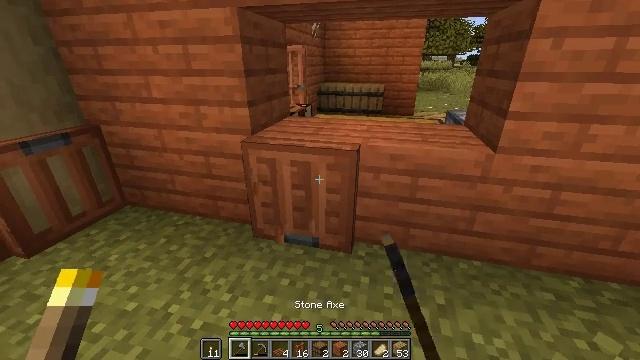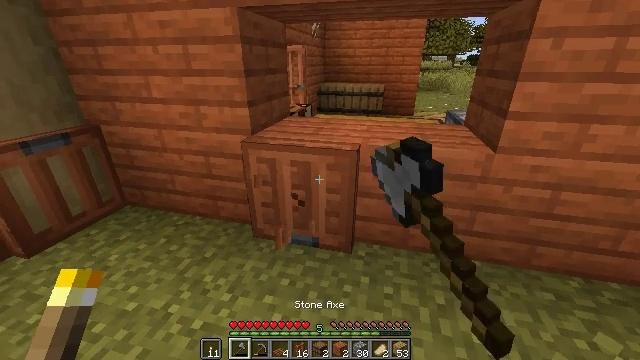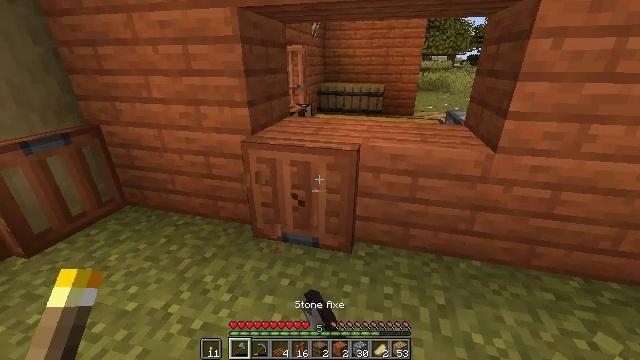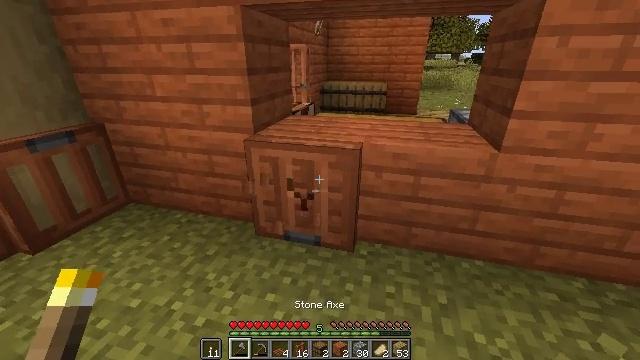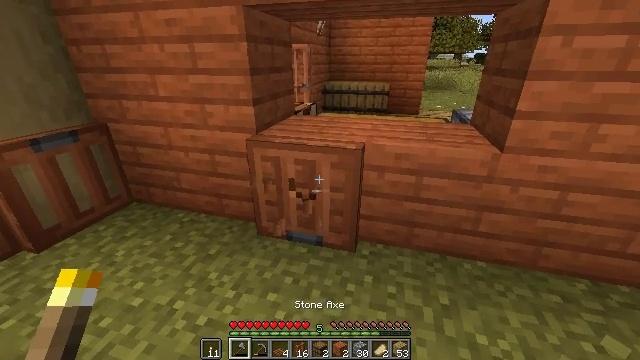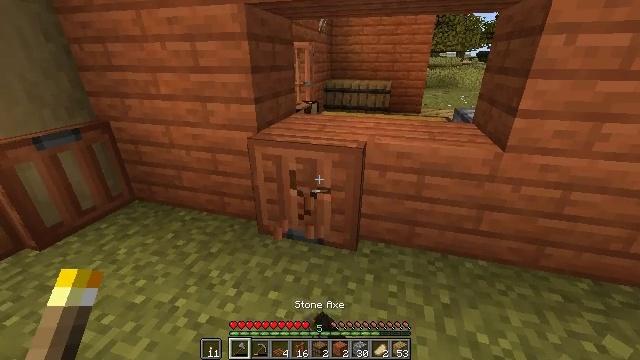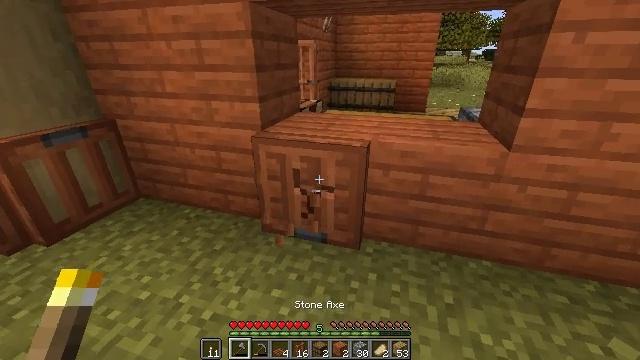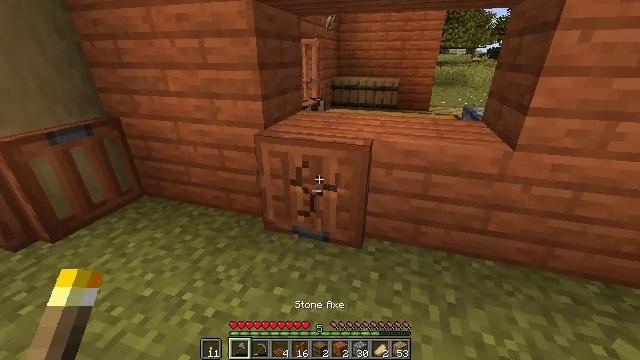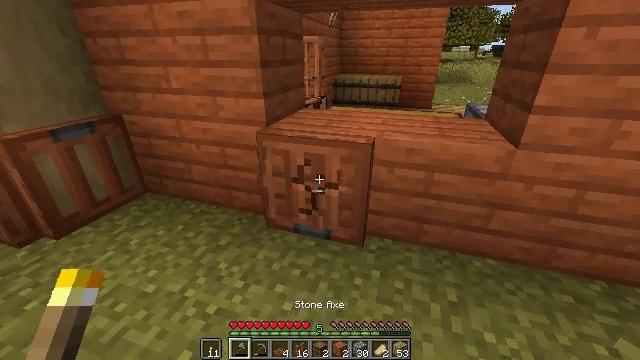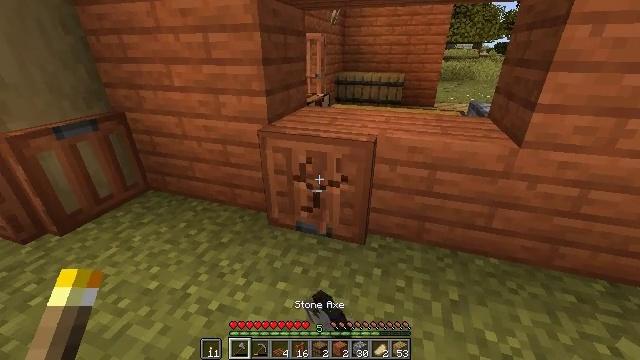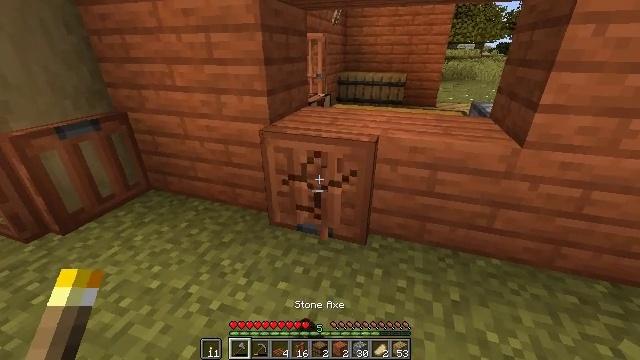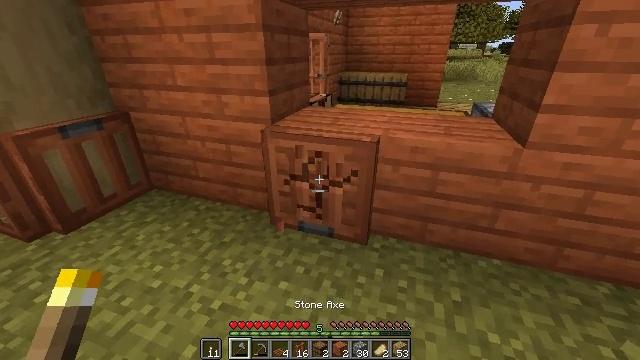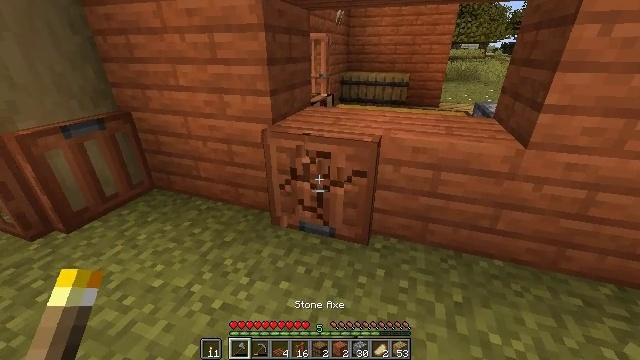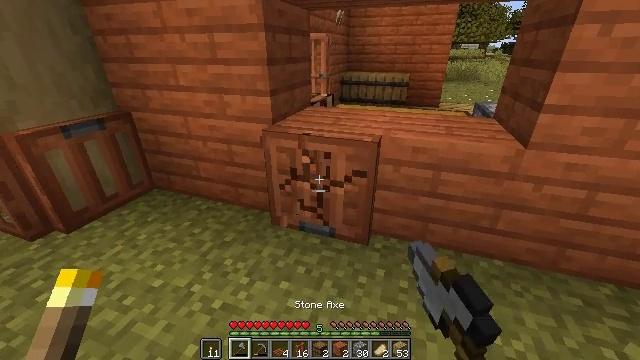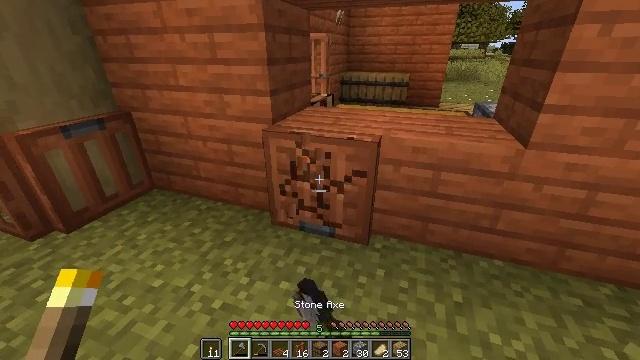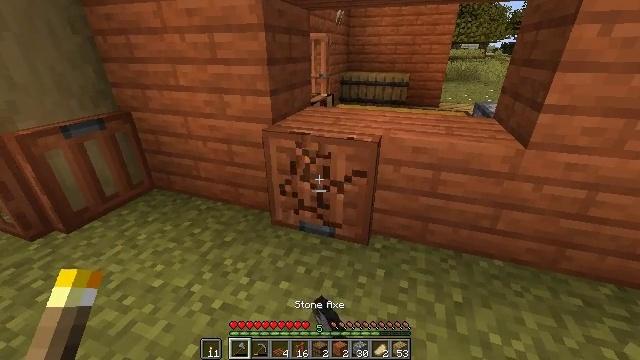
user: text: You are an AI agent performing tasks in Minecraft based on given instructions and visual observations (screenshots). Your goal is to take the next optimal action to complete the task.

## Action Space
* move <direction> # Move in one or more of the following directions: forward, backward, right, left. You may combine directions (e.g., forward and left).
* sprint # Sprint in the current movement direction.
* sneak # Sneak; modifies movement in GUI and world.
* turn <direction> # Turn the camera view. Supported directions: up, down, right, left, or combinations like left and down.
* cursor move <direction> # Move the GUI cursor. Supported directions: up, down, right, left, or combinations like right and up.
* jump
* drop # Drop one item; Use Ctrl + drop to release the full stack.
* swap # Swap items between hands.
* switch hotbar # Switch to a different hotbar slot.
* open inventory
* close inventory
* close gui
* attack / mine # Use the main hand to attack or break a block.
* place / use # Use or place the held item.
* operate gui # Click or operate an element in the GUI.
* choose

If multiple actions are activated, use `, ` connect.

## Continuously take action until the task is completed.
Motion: motion action
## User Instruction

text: Remove the acacia trapdoor from its place.
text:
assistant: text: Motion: attack / mine
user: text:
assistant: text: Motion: attack / mine
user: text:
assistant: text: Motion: attack / mine
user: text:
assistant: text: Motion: attack / mine
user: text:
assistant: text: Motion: attack / mine
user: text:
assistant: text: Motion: attack / mine
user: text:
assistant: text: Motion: attack / mine
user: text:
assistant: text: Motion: attack / mine
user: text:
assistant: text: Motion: attack / mine
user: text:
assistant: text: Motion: attack / mine
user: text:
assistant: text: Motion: attack / mine
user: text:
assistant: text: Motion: attack / mine
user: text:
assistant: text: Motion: attack / mine
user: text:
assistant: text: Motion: attack / mine
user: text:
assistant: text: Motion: attack / mine
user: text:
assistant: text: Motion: attack / mine
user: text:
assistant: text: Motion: attack / mine
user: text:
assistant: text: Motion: attack / mine
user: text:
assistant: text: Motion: turn down, attack / mine
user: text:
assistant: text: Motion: attack / mine
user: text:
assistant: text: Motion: move forward, attack / mine
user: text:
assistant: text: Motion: move forward, attack / mine
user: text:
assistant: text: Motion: move forward, attack / mine
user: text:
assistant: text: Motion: move forward, attack / mine
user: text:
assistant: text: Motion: move forward, attack / mine
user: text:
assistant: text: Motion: attack / mine